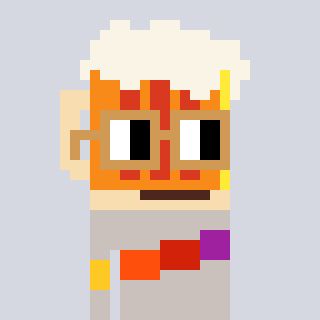
a pixel art character with square brown glasses, a beer-shaped head and a foggrey-colored body on a cool background